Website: lowes
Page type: delivery-shipping
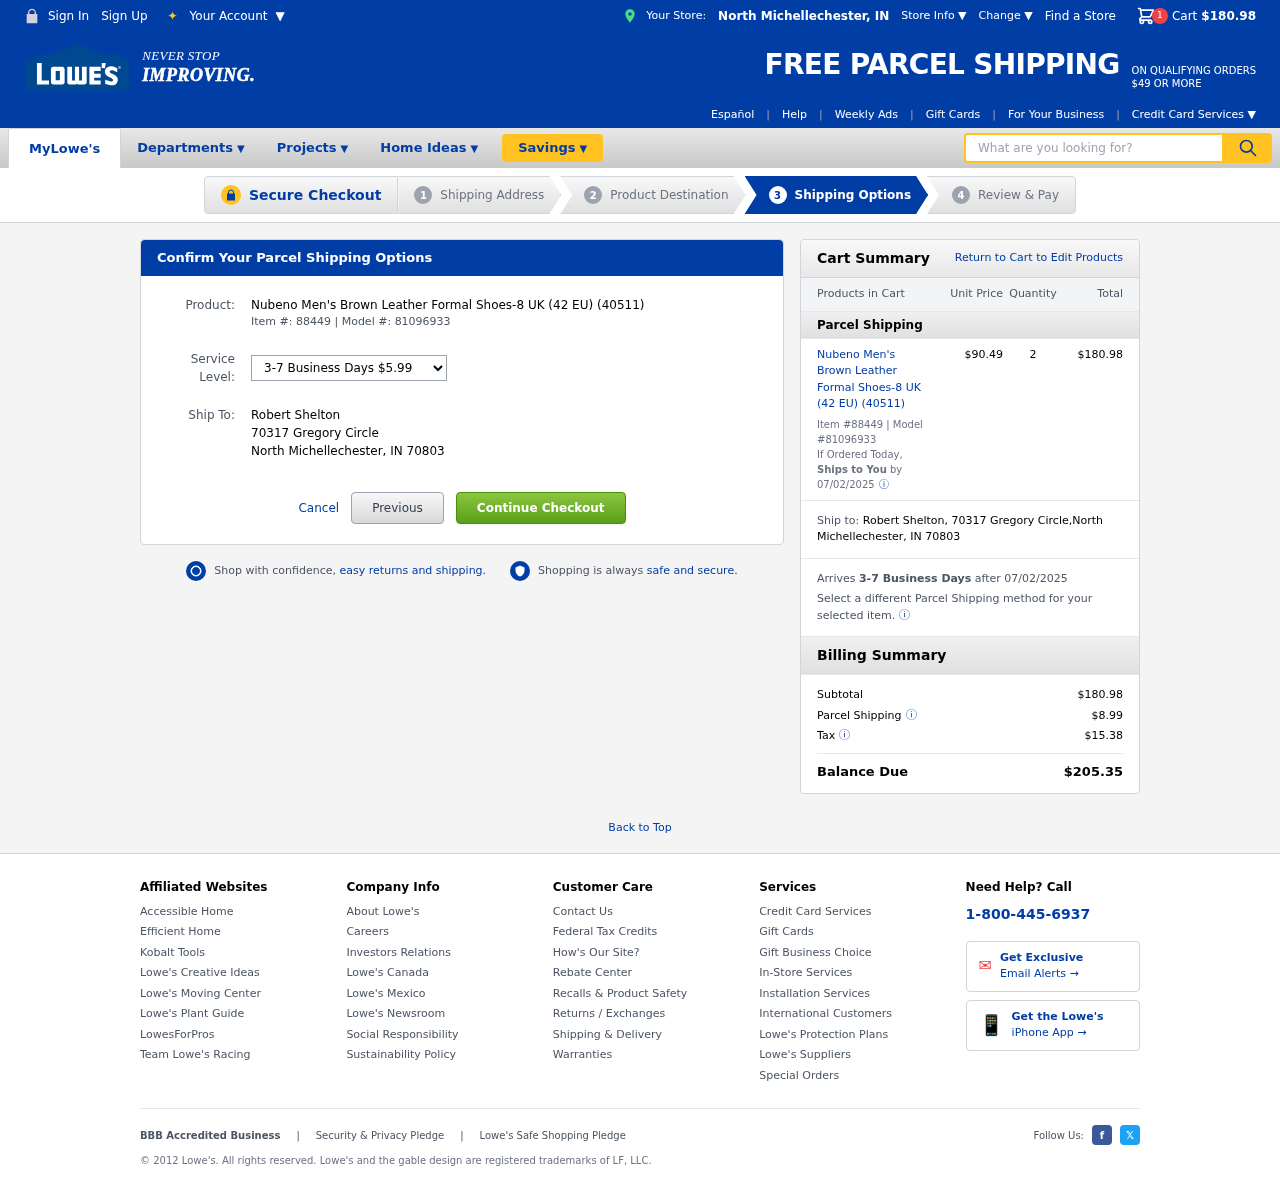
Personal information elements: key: PII_CITY
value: North Michellechester
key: PII_FULLNAME
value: Robert Shelton
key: PII_POSTCODE
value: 70803
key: PII_STATE_ABBR
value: IN
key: PII_STREET
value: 70317 Gregory Circle
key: PII_FULLNAME2
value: Robert Shelton
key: PII_STREET2
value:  70317 Gregory Circle
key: PII_CITY2
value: North Michellechester
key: PII_STATE_ABBR2
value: IN
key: PII_POSTCODE2
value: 70803
Product elements: key: PRODUCT1_NAME
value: Nubeno Men's Brown Leather Formal Shoes-8 UK (42 EU) (40511)
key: PRODUCT1_PRICE
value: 90.49
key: PRODUCT1_QUANTITY
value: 2
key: PRODUCT1_ITEM_NUMBER
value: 88449
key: PRODUCT1_MODEL_NUMBER
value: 81096933
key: PRODUCT1_NAME2
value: Nubeno Men's Brown Leather Formal Shoes-8 UK (42 EU) (40511)
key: PRODUCT1_ITEM_NUMBER2
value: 88449
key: PRODUCT1_MODEL_NUMBER2
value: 81096933
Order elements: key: ORDER_SUBTOTAL
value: $180.98
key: ORDER_DELIVERY_DATE
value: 07/02/2025
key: ORDER_ITEM_TOTAL
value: $180.98
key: ORDER_DELIVERY_DATE2
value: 07/02/2025
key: ORDER_SHIPPING_COST
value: $8.99
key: ORDER_TAX
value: $15.38
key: ORDER_TOTAL
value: $205.35
Search elements: key: HEADER_SEARCH
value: What are you looking for?